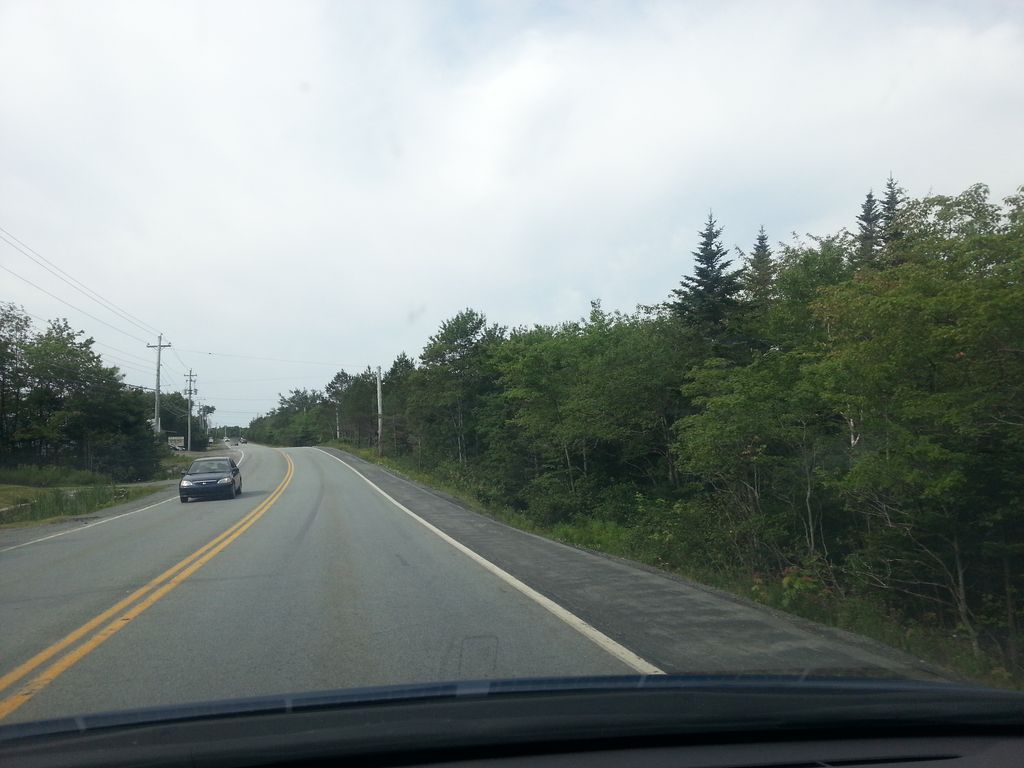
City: halifax